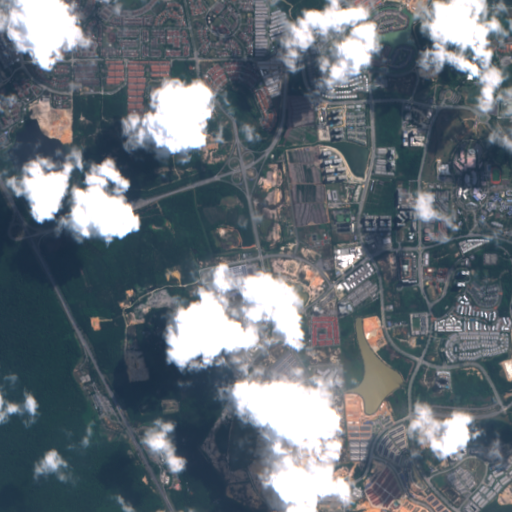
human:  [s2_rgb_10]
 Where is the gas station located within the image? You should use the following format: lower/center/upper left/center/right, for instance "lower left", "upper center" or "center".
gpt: The gas station is located in the lower left of the image.
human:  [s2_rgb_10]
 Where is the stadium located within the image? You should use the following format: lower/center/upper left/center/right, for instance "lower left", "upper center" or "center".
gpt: The stadium is located in the center right of the image.
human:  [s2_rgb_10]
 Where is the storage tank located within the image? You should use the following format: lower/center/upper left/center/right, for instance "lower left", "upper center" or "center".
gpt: The storage tank is located in the center right of the image.
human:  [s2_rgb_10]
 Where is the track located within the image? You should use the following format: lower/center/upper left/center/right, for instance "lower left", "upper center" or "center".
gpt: The track is located in the upper right of the image.
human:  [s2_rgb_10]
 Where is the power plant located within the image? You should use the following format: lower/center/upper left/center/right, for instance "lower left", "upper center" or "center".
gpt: There is no power plant in the image.